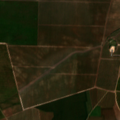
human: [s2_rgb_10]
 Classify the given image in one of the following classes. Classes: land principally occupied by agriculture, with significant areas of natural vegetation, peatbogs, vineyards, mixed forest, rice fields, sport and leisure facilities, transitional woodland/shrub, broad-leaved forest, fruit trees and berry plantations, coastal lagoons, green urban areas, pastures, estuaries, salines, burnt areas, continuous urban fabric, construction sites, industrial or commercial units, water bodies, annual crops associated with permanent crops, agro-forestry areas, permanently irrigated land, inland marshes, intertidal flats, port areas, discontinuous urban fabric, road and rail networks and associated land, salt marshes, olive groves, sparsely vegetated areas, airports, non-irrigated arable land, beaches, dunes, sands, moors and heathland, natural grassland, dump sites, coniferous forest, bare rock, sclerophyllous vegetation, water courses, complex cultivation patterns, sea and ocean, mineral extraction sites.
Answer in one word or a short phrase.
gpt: continuous urban fabric